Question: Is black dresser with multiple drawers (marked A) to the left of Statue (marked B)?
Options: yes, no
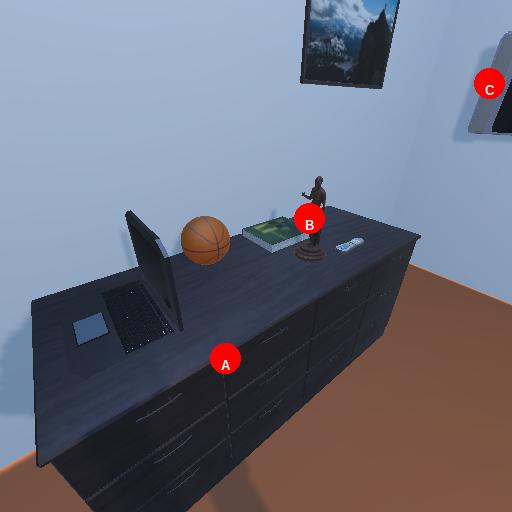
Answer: yes